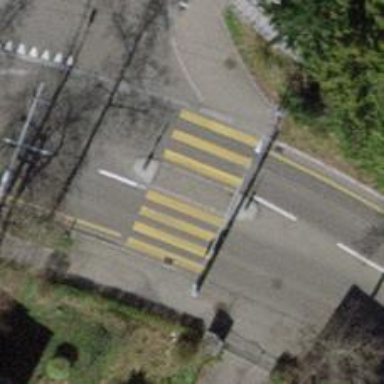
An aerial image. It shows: Uncontrolled zebra crossing with central island.